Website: apple
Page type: gifting
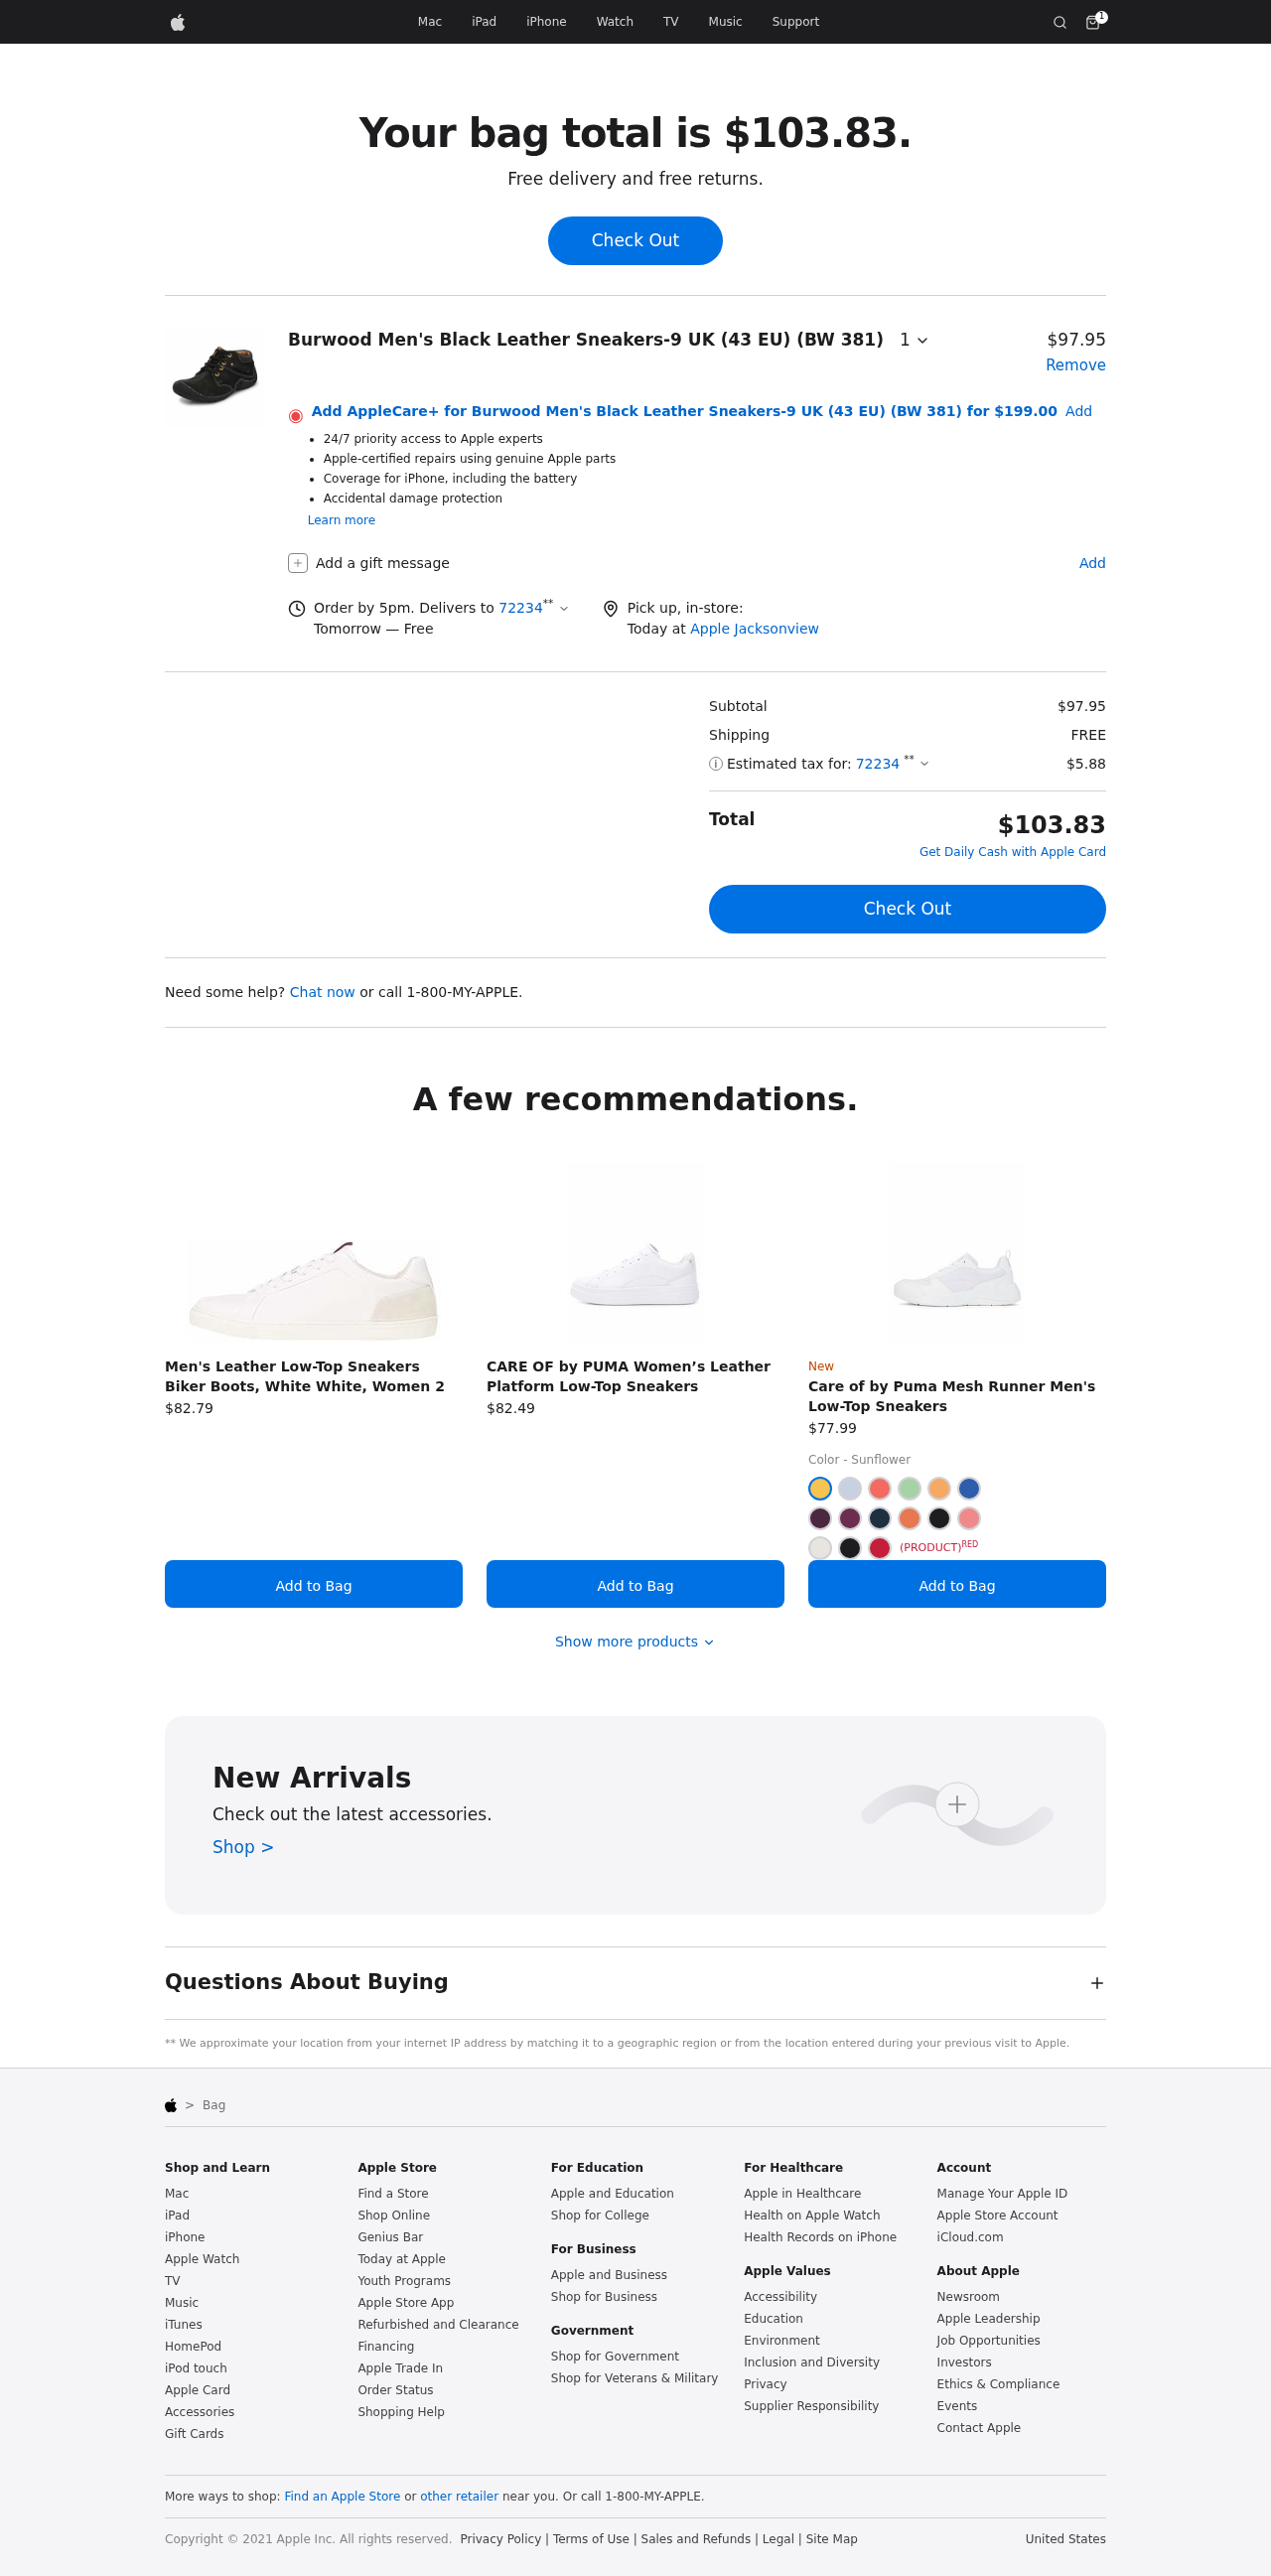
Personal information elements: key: PII_CITY
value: Jacksonview
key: PII_POSTCODE
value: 72234
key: PII_POSTCODE2
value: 72234
Product elements: key: PRODUCT1_NAME
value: Burwood Men's Black Leather Sneakers-9 UK (43 EU) (BW 381)
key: PRODUCT1_PRICE
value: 97.95
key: PRODUCT1_QUANTITY
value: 1
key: PRODUCT2_NAME
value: Men's Leather Low-Top Sneakers Biker Boots, White White, Women 2
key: PRODUCT2_PRICE
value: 82.79
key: PRODUCT3_NAME
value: CARE OF by PUMA Women’s Leather Platform Low-Top Sneakers
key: PRODUCT3_PRICE
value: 82.49
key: PRODUCT4_NAME
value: Care of by Puma Mesh Runner Men's Low-Top Sneakers
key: PRODUCT4_PRICE
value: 77.99
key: PRODUCT1_APPLECARE_PRICE
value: $199.00
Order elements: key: ORDER_NUM_ITEMS
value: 1
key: ORDER_TOTAL
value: $103.83
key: ORDER_SUBTOTAL
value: $97.95
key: ORDER_SHIPPING_COST
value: FREE
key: ORDER_TAX
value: $5.88